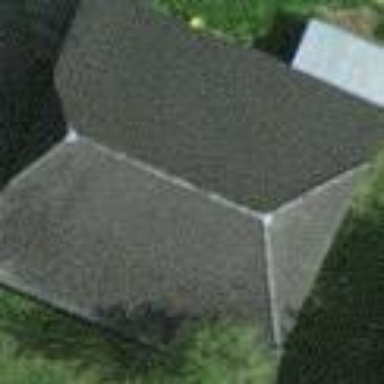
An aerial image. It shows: Rural barn.